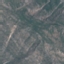
Land use / land cover: HerbaceousVegetation